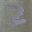
Label: 2